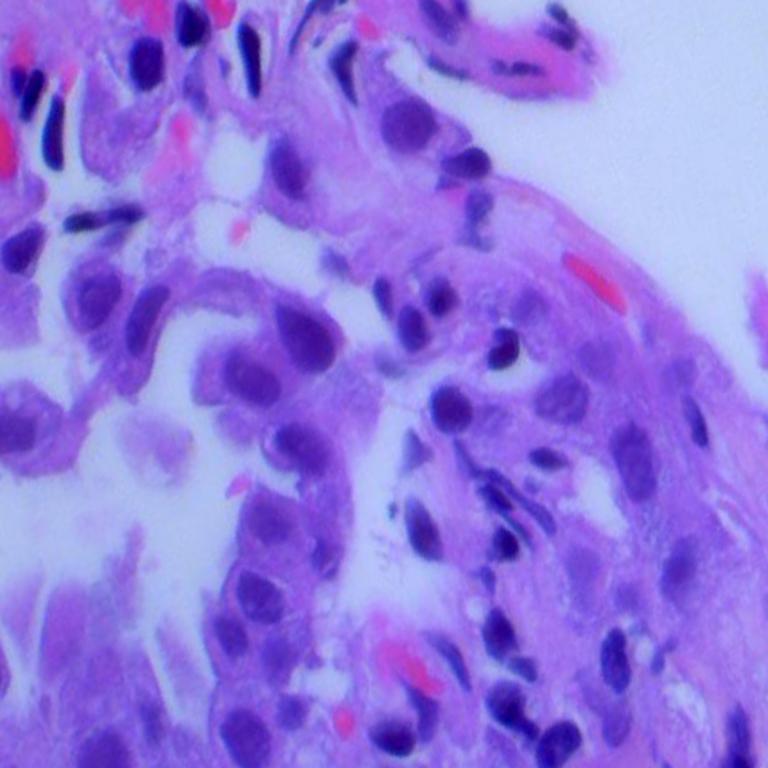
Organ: lung
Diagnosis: adenocarcinomas